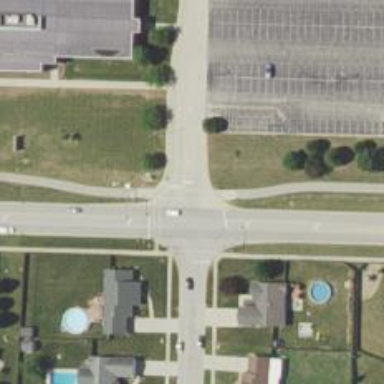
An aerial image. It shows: Footway on asphalt with marked crossing lines.